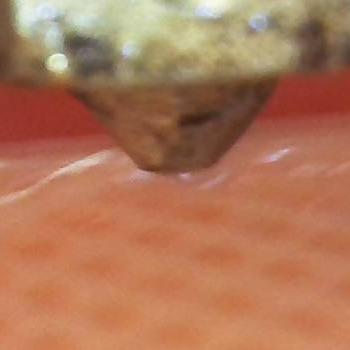
Flow rate: 235%